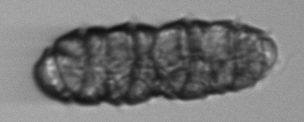
Label: Margalefidinium